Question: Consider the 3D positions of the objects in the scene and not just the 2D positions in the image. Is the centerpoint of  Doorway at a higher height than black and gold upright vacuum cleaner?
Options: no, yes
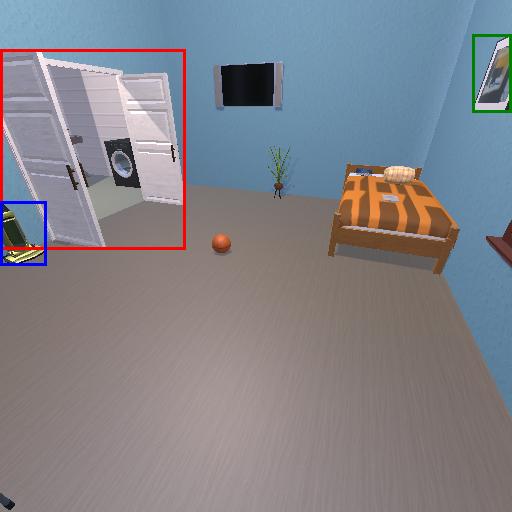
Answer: no